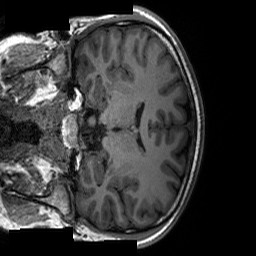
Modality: T1w
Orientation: coronal
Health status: ill
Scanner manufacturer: siemens
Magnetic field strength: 3 T
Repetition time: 2.3 s
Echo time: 0.00226 s